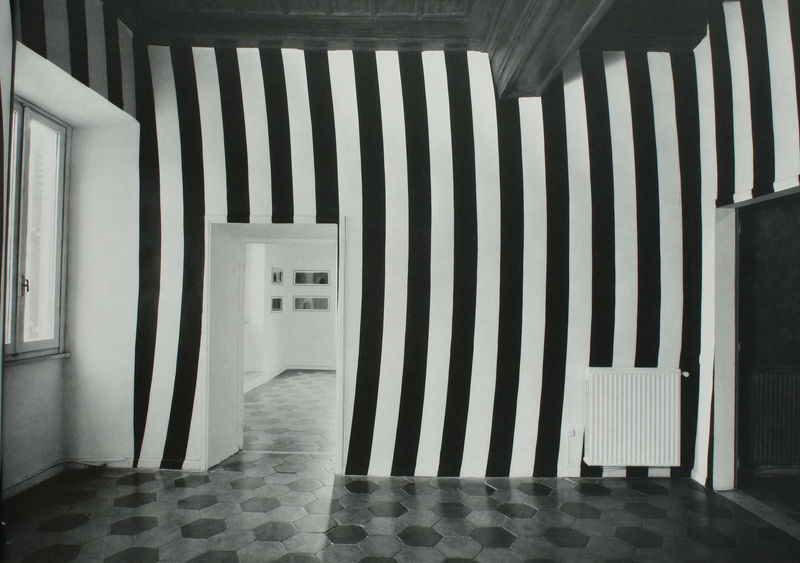
Titel: Installation Opera Piazza4Novembre, Perugia - Circles from the center from wall
Künstler: Sol Lewitt
Standort: Chester (Connecticut)
Institution: Sammlung Eva Lewitt
Schlagwörter: dunkel, weiß, ausschnitt, fenster, grau, hell, holz, raum, schwarz, tür, zimmer, muster, wand, rahmen, bild, boden, decke, bilder, warm, grafik, tapete, wandgemälde, gestreift, streifen, balken, durchgang, foto, fotografie, griff, hell dunkel, kabel, fliesen, flur, öffnung, kassetten, konvex, bemalung, heizung, vertäfelung, konkarv, daniel, buren, fenester, gedehnt